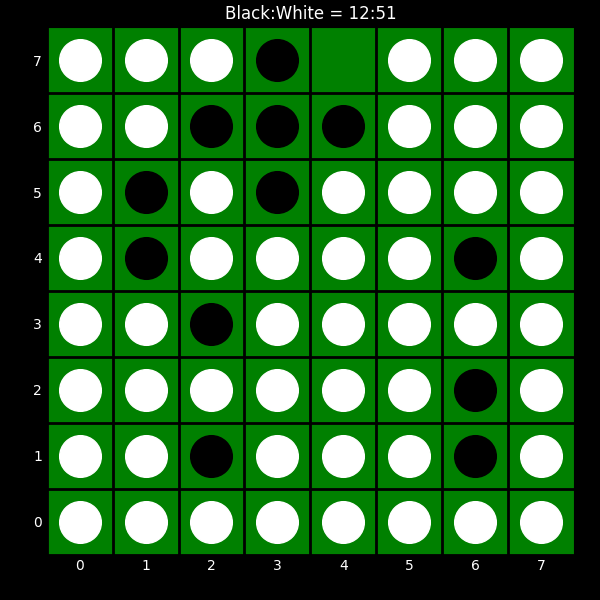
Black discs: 12
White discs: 51